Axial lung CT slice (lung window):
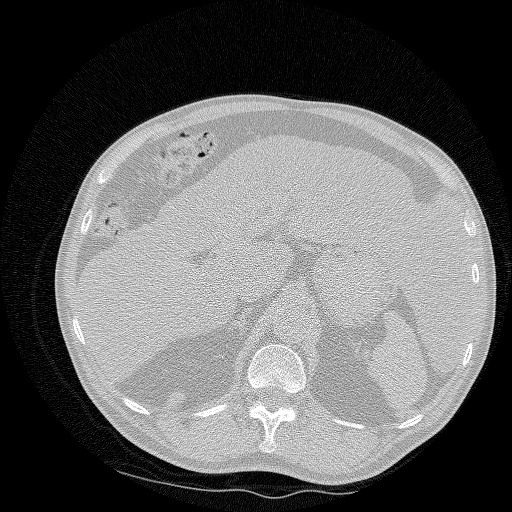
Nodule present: no